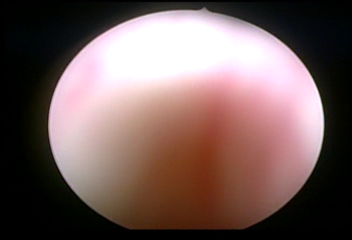
Modality: WLC
Class: Normal mucosa
Bladder cancer association: No